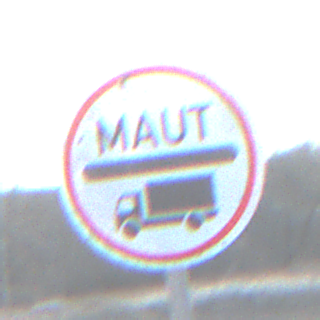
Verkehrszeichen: Mautpflicht
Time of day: SunriseSunset
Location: Outdoor (Suburban)
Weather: PartlyCloudy
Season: Winter
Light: Natural